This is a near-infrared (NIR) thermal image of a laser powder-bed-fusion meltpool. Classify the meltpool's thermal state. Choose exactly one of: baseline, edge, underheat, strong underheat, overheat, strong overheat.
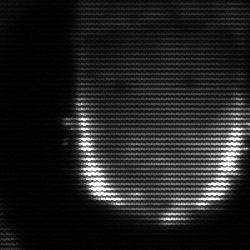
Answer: baseline